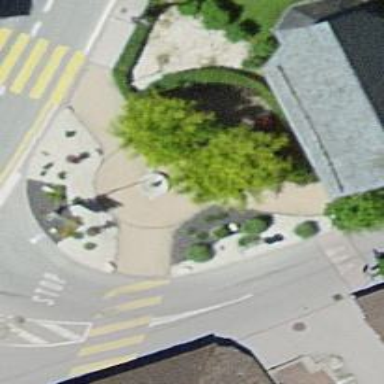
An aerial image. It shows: Sidewalk.